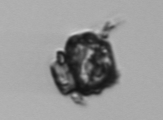
Label: Delphineis